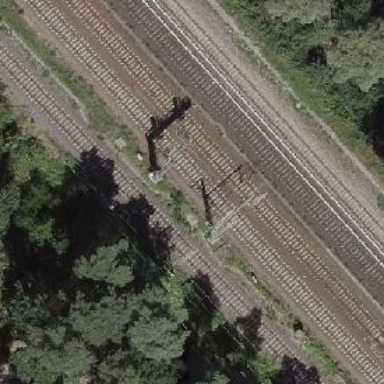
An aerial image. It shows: Railway signal.